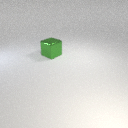
large green metal cube